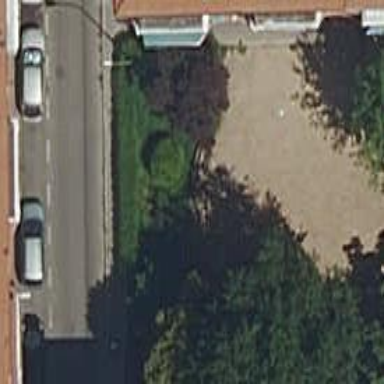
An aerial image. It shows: Picnic table located in leisure land area.